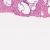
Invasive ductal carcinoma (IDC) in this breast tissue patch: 0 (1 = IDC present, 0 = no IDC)